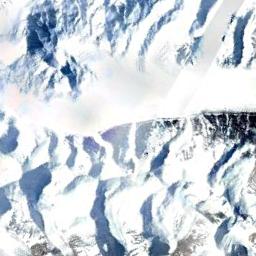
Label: snowberg